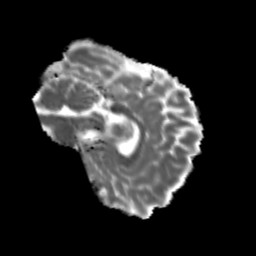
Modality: MD
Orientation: sagittal
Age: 23
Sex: male
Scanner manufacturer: siemens
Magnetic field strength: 3 T
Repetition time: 3.5 s
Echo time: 0.113 s